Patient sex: M
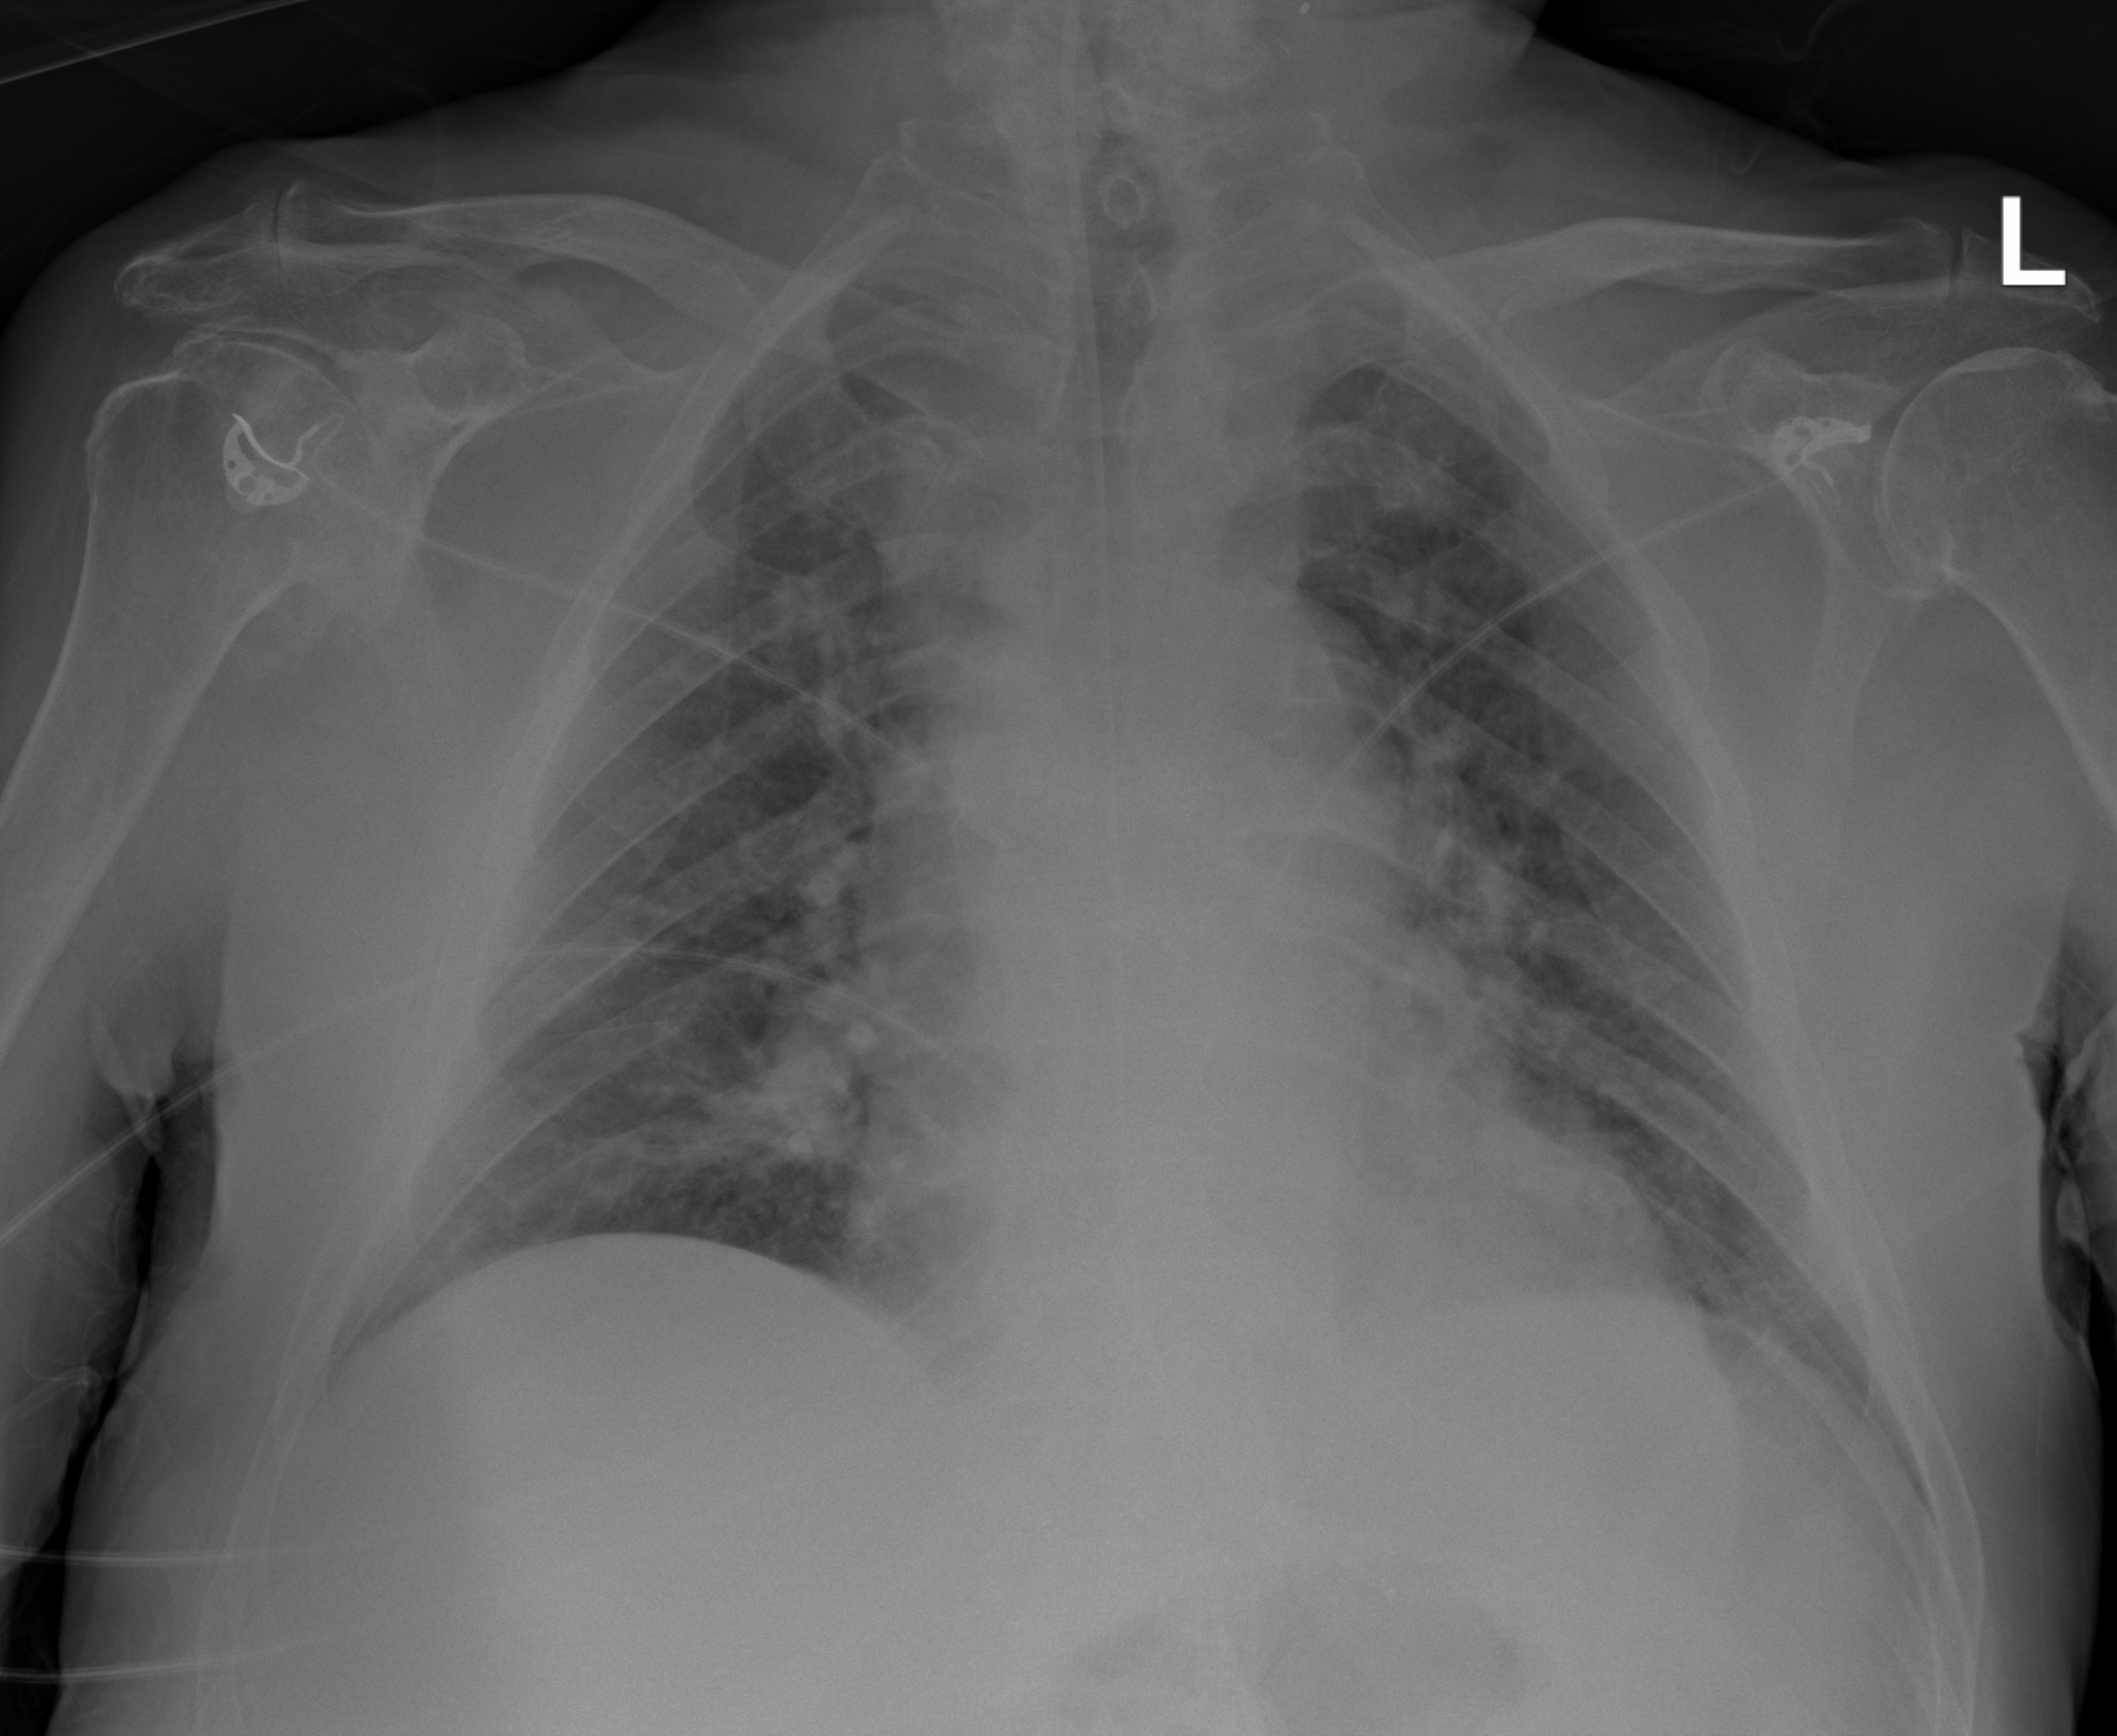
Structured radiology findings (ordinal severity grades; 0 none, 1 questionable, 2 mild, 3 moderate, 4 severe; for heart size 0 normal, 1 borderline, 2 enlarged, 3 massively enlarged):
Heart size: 2
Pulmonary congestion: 1
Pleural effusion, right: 1
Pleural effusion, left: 1
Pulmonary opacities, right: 2
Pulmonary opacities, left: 2
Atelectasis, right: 2
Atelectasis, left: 2